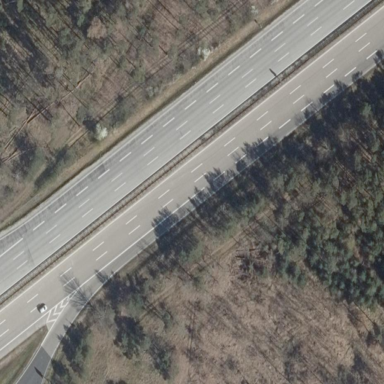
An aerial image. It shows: Motorway area.